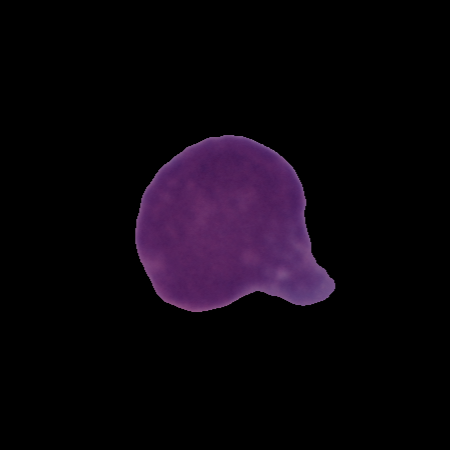
Label: cancer